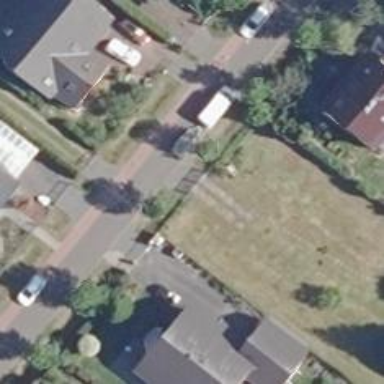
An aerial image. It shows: Residential road with asphalt surface and no sidewalk.